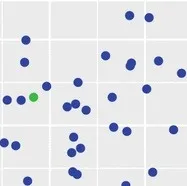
Principal component analysis (PCA) of the tFL case compared to FL and DLBCL samples. A principal component (PC) analysis on GEP from 7 FL, 41 DLBCL samples and the patient's primary and relapse tumors was performed. All probe sets for all samples were included in the PC analysis. A; The two diagnostic entities, FL and DLBCL, segregated into distinct clusters in the PC analysis, with the primary and relapse tumor samples located at the edges of the FL and DLBCL groups, respectively.
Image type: chart (chart)